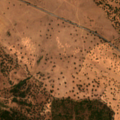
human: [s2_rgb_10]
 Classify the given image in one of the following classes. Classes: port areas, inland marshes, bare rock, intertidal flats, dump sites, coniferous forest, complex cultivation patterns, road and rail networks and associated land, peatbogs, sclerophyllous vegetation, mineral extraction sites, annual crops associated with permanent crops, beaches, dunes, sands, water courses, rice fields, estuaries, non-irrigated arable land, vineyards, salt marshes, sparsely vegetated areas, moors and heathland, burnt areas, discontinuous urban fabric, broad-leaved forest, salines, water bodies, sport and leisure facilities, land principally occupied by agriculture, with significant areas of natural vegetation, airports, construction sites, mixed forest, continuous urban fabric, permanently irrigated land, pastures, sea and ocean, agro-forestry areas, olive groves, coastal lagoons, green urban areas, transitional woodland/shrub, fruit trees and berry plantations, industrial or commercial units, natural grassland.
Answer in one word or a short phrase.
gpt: non-irrigated arable land, pastures, agro-forestry areas, transitional woodland/shrub